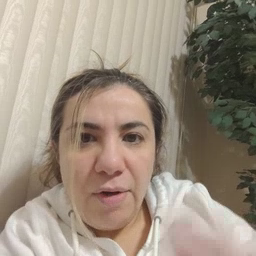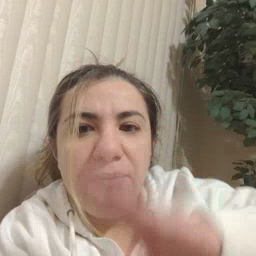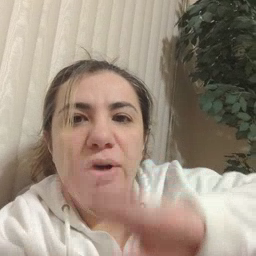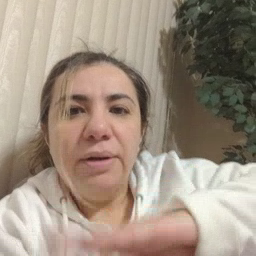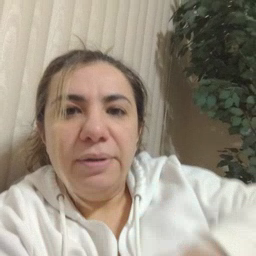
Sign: fall